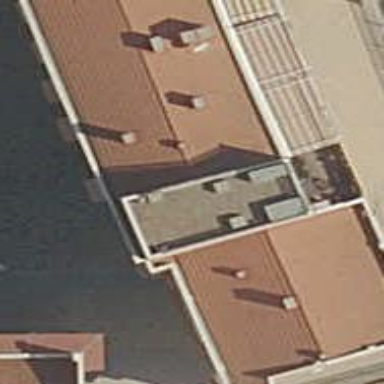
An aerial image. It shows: Residential building.